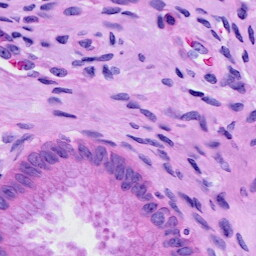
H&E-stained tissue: Cervix